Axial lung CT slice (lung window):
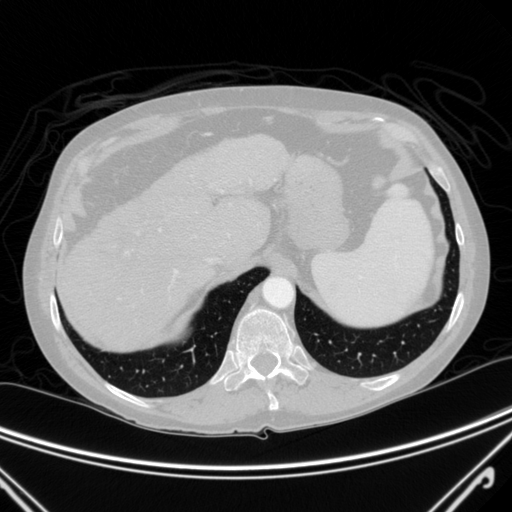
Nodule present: no